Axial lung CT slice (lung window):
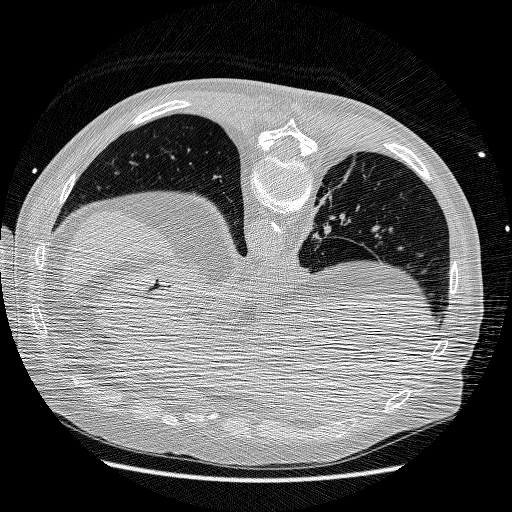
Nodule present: no